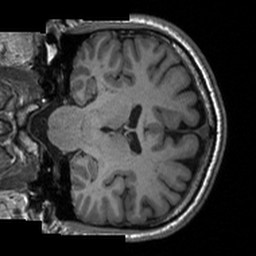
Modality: T1w
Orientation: coronal
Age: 47
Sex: male
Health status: healthy
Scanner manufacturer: siemens
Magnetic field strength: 3 T
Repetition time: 2 s
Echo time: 0.00197 s